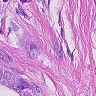
Metastatic tissue present: yes